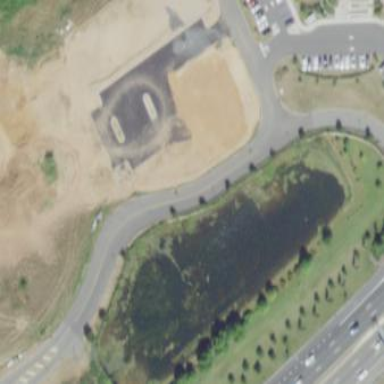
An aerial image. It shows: Retention basin with water.